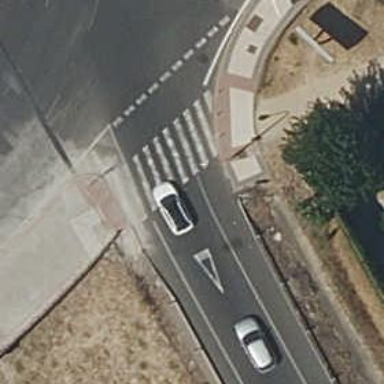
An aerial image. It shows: Marked crossing with zebra stripes on the road.